Question: Normally it's possible to scroll / zoom vertically out of the map. There would be a grey background. I "disabled / blocked" that.
This works fine if I use the controls from Google map. But if I zoom with the mouse wheel it's kinda buggy and I can zoom out of the map, so the grey area is visible.
Here is a live example: <URL>
How could I fix that without disabling the mouse wheel zoom?
Image:

'''
THEME.gmap.position = function () {
var allowedBounds;
var lastCenter;
var lastZoom;
var initCenter;
var initZoom;
function checkBounds() {
if (THEME.base.isUndefined(allowedBounds)) {
return false;
}
if (allowedBounds.getNorthEast().lat() > THEME.gmap.google_map.getBounds().getNorthEast().lat()) {
if (allowedBounds.getSouthWest().lat() < THEME.gmap.google_map.getBounds().getSouthWest().lat()) {
lastCenter = THEME.gmap.google_map.getCenter();
lastZoom = THEME.gmap.google_map.getZoom();
return true;
}
}
THEME.gmap.google_map.panTo(lastCenter);
THEME.gmap.google_map.setZoom(lastZoom);
return false;
}
return {
createLatLng:function (lat, lng) {
return new google.maps.LatLng(lat, lng);
},
centerMap:function (latLng) {
THEME.gmap.google_map.setCenter(latLng);
},
setLimit:function () {
allowedBounds = new google.maps.LatLngBounds(
this.createLatLng(-85.0511, -122.591),
this.createLatLng(85.0511, -122.333)
);
initCenter, lastCenter = THEME.gmap.google_map.getCenter();
initZoom, lastZoom = THEME.gmap.google_map.getZoom();
google.maps.event.addListener(THEME.gmap.google_map, 'bounds_changed', function () {
checkBounds();
});
google.maps.event.addListener(THEME.gmap.google_map, 'center_changed', function () {
checkBounds();
});
}
};
}();
'''
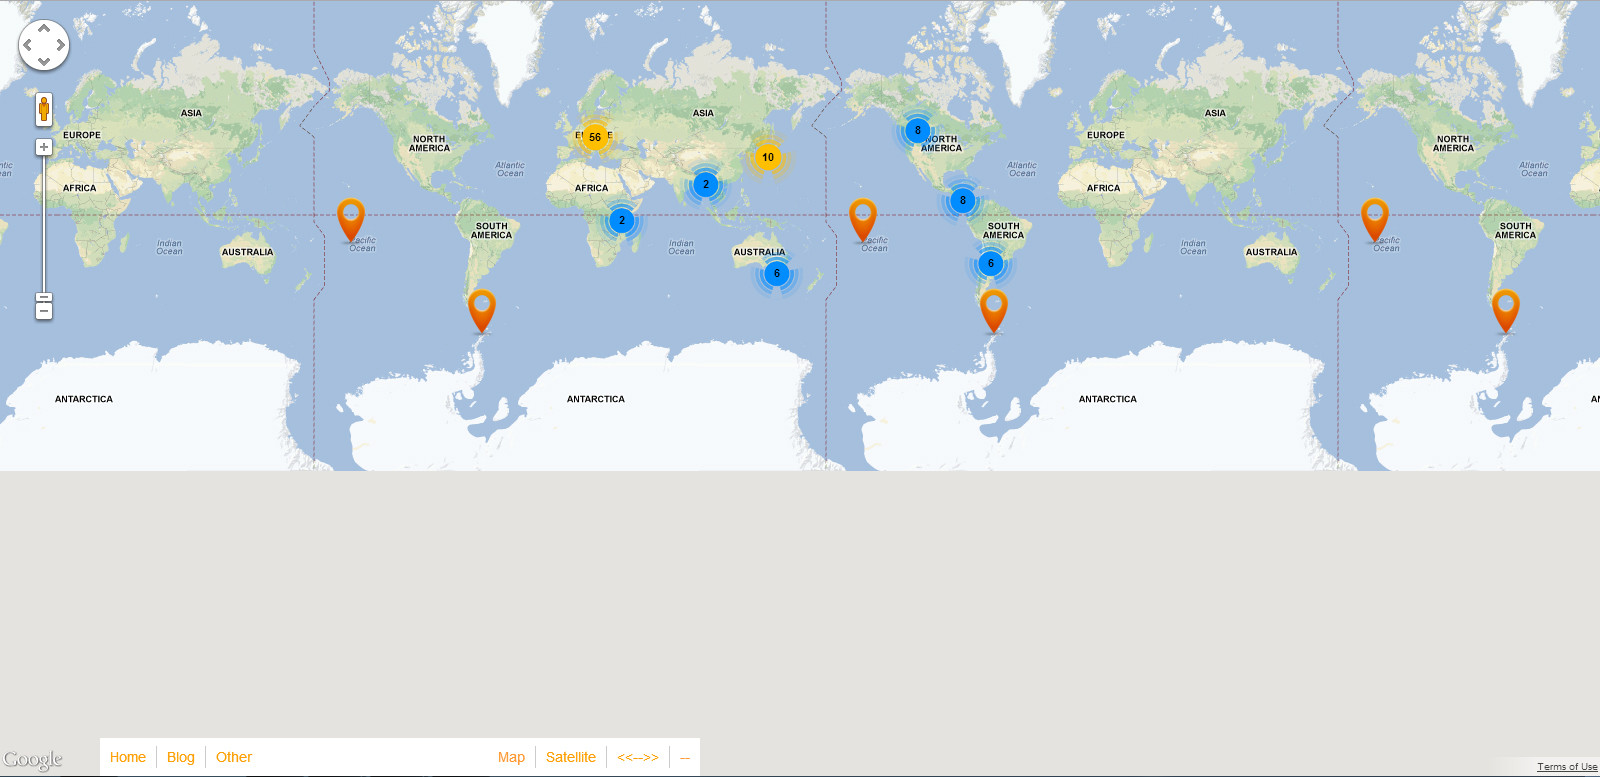
Answer: I guess this is forced by the 2 competing events, usually both event will fire each time. As the 'center_changed' event is redundant(the bounds also will change when the center changes), you may remove the 'center_changed'-listener(for me this also fixes the issue)